Field crop: tomato
Growth stage: 1
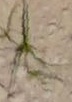
Species: cyperus